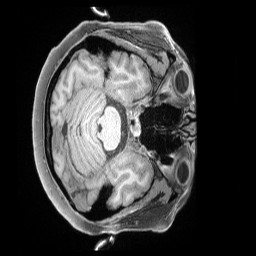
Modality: T1w
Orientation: axial
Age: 36
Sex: female
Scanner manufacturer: siemens
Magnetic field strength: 3 T
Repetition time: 2 s
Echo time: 0.00211 s